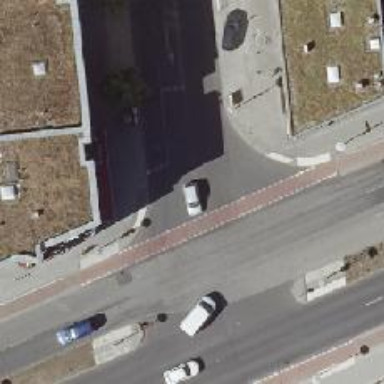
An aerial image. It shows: Unmarked crossing on the road.